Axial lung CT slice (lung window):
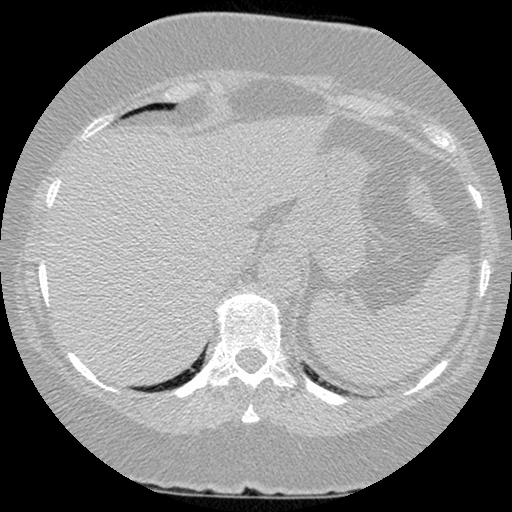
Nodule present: no